Question: I need to display search button at the edge of last visible cell in uiTableView. Something like this:

I don't know how to get the right CGRect to draw this button (view) and how to redraw this, when the user scrolls the tableview.
Tnx.
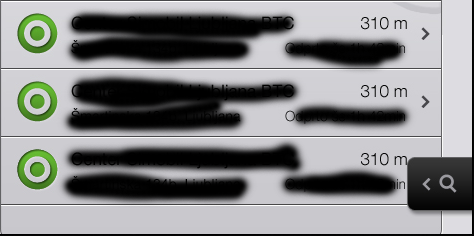
Answer: Another way would be to have the button attached to the View (rather than cell), On tapping the button you could find the NSIndexPath for last cell by iterating through visibleCells.